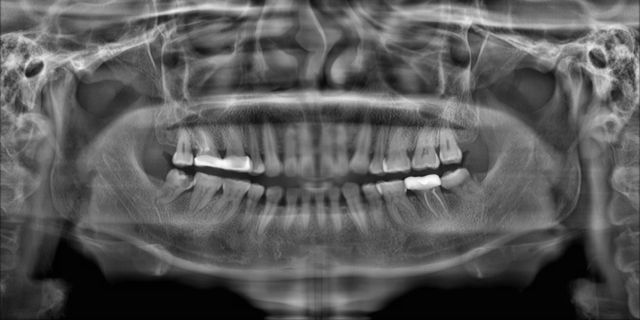
adult